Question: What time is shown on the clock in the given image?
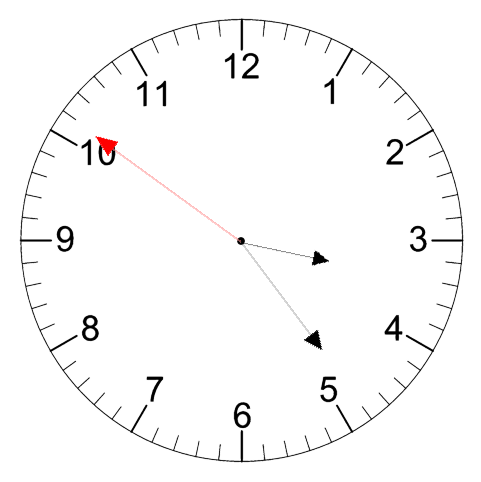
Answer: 03:23:51